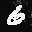
Label: 6